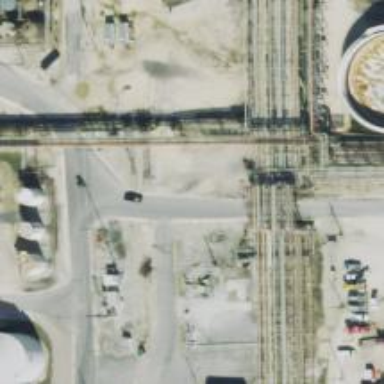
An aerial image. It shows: Railway spur service.